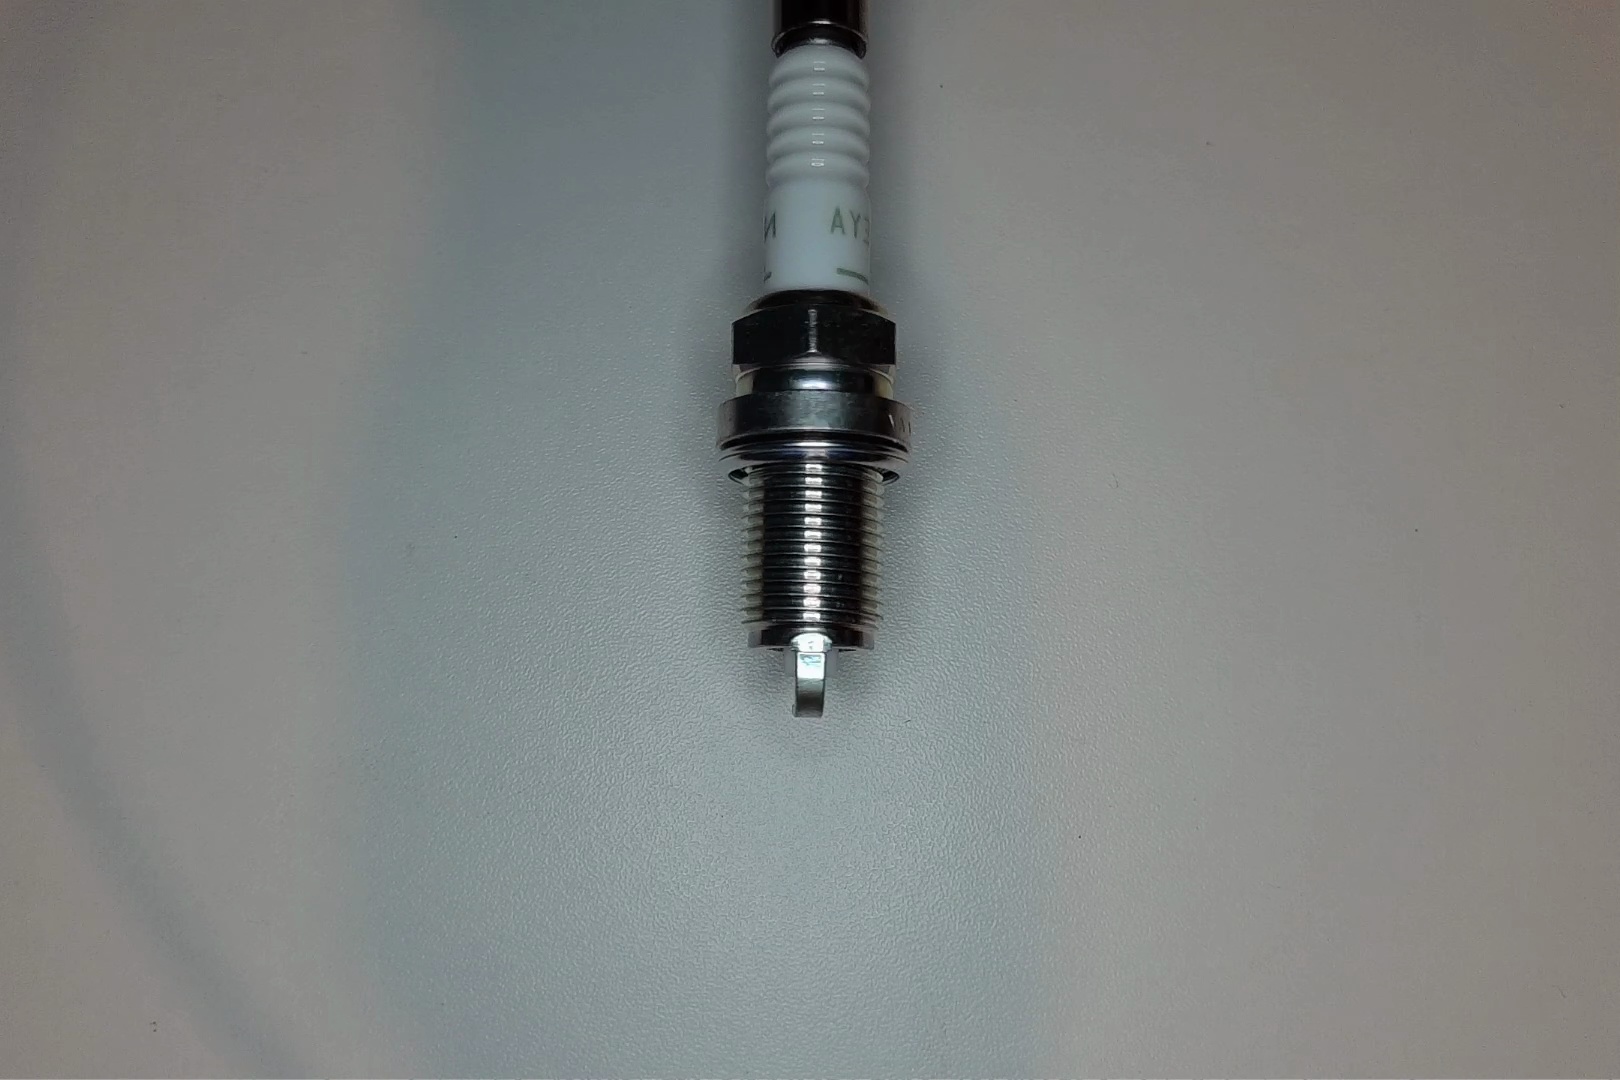
Label: normal